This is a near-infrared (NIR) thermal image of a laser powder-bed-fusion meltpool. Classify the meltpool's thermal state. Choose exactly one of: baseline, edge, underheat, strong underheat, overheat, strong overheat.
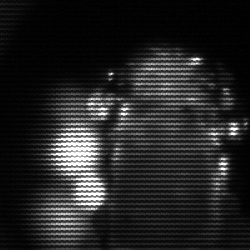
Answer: strong underheat